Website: apple
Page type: account-selection
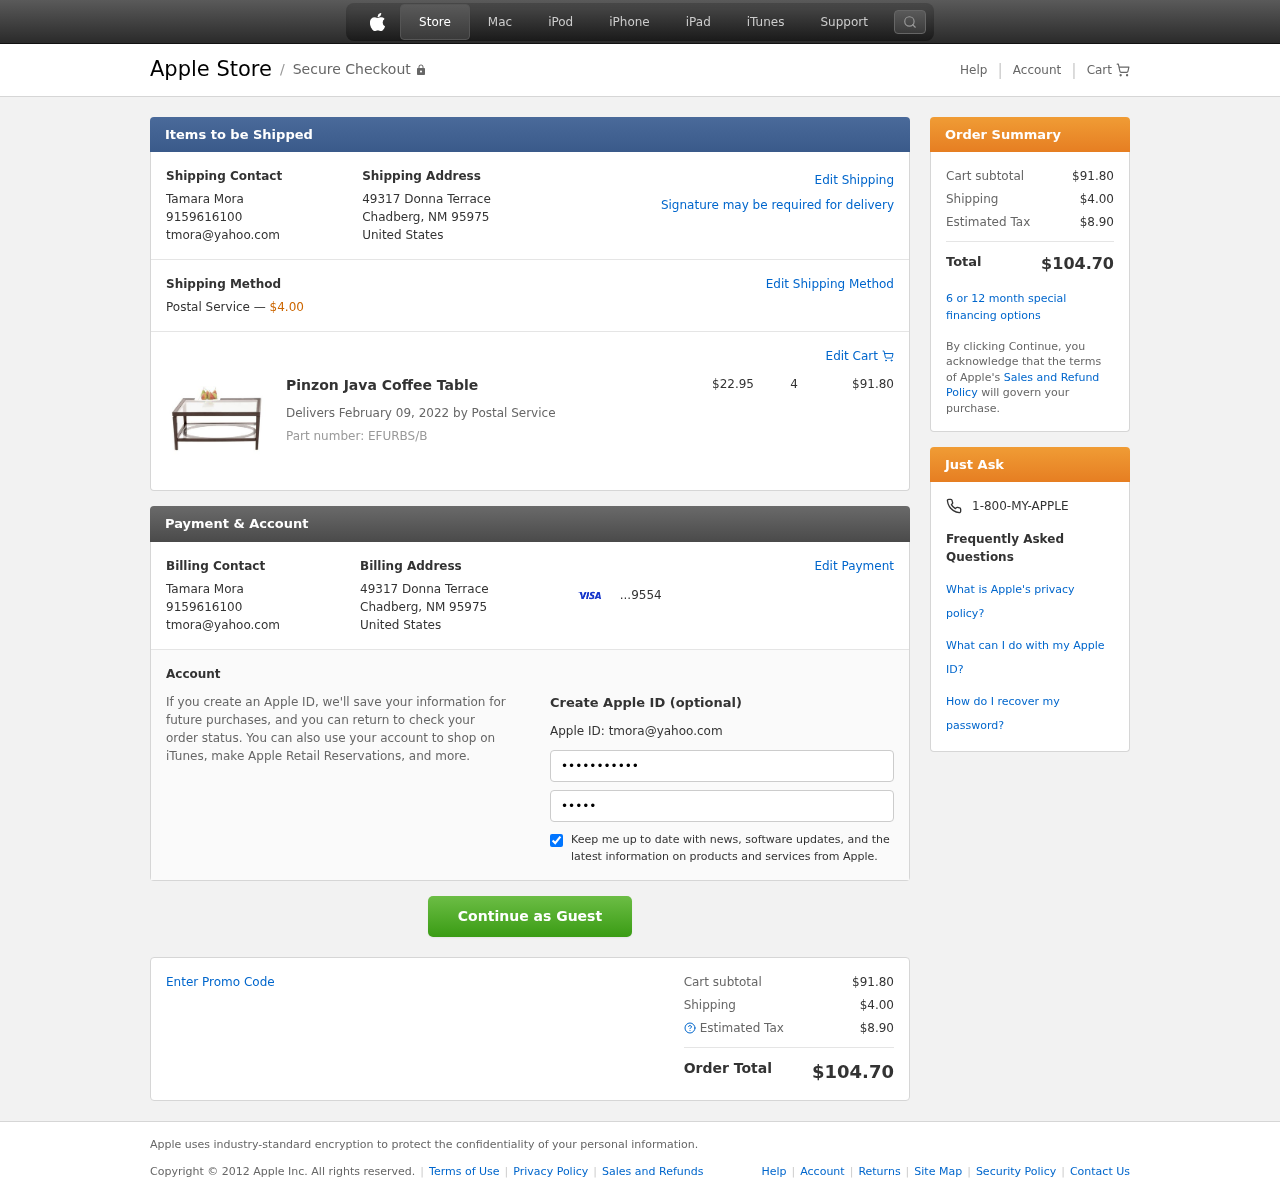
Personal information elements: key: PII_CARD_LAST4
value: ...9554
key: PII_CITY_STATE_ZIP
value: Chadberg, NM 95975
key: PII_COUNTRY
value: United States
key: PII_EMAIL
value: tmora@yahoo.com
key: PII_FULLNAME
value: Tamara Mora
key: PII_PHONE
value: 9159616100
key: PII_STREET
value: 49317 Donna Terrace
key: PII_FIRSTNAME
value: Tamara
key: PII_LASTNAME
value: Mora
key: PII_FULLNAME2
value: Tamara Mora
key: PII_FULLNAME3
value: Tamara Mora
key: PII_FIRSTNAME2
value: Tamara
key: PII_FIRSTNAME3
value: Tamara
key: PII_LASTNAME2
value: Mora
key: PII_LASTNAME3
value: Mora
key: PII_FIRSTNAME_DERIVED
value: Tamara
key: PII_LASTNAME_DERIVED
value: Mora
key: PII_FULLNAME_DERIVED
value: Tamara Mora
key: PII_NAME_FULL_DERIVED
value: Tamara Mora
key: PII_PHONE_LINE
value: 6100
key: PII_PHONE_SUFFIX
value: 6100
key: PII_PHONE2
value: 9159616100
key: PII_PHONE3
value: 9159616100
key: PII_PHONE_NUMERIC
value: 9159616100
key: PII_PHONE_LINE_NUMERIC
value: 6100
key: PII_PHONE_SUFFIX_NUMERIC
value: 6100
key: PII_PHONE2_NUMERIC
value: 9159616100
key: PII_PHONE3_NUMERIC
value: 9159616100
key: PII_PHONE_DIGITS
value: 9159616100
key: PII_PHONE_LAST4
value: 6100
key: PII_EMAIL2
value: tmora@yahoo.com
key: PII_EMAIL3
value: tmora@yahoo.com
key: PII_CITY
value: Chadberg
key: PII_STATE_ABBR
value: NM
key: PII_POSTCODE
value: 95975
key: PII_POSTCODE_FULL
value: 95975
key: PII_CITY_STATE
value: Chadberg, NM
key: PII_POSTCODE_NUMERIC
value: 95975
Product elements: key: PRODUCT1_NAME
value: Pinzon Java Coffee Table
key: PRODUCT1_PRICE
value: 22.95
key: PRODUCT1_QUANTITY
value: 4
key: PRODUCT_PART_NUMBER
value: Part number: EFURBS/B
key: PRODUCT_TOTAL
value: $91.80
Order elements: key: ORDER_SHIPPING_COST
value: $4.00
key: ORDER_DELIVERY_DATE
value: Delivers February 09, 2022 by Postal Service
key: ORDER_SUBTOTAL
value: $91.80
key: ORDER_TAX
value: $8.90
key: ORDER_TOTAL
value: $104.70